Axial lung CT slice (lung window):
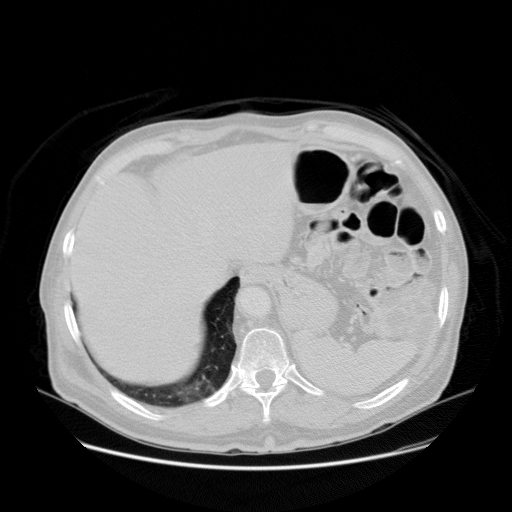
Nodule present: no